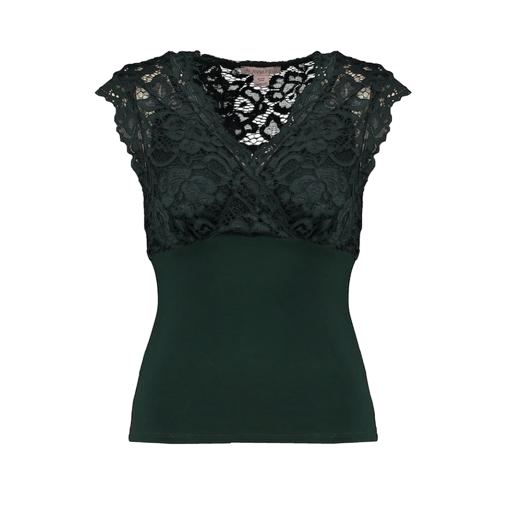
green lace-panel top, black curve cami rib lace, green exclusive lace tee, white background